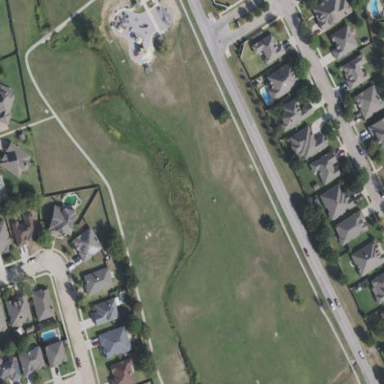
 providing leisure for disc golf enthusiasts."